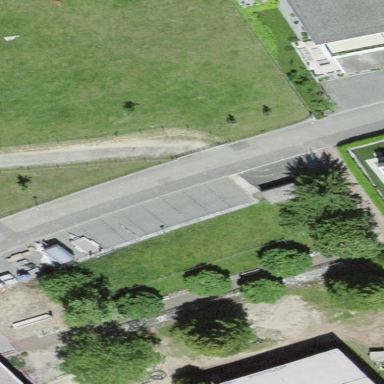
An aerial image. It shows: Parking area with surface.